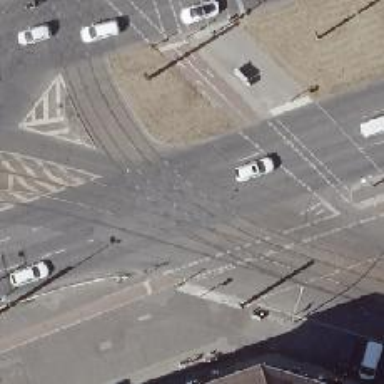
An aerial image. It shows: Tram level crossing on railway.